Question: I'm developing an Android app with <URL> and
I have followed this <URL> to add them to my project.
This is my code:
'''
import com.jeremyfeinstein.slidingmenu.lib.SlidingMenu;
import com.jeremyfeinstein.slidingmenu.lib.app.SlidingFragmentActivity;
import android.os.Bundle;
import android.content.Context;
import android.content.Intent;
import android.content.SharedPreferences;
import android.view.View;
public class MainActivity extends SlidingFragmentActivity
{
/**
* Used as TAG on Log messages.
*/
public static final String TAG = "MainActivity";
private SlidingMenu menu;
@Override
public void onCreate(Bundle savedInstanceState)
{
super.onCreate(savedInstanceState);
setContentView(R.layout.activity_main);
// Generate keys to encrypt and decrypt user password.
generateCryptoKeys();
setBehindContentView(R.layout.menu);
setSlidingActionBarEnabled(false);
menu = new SlidingMenu(this);
menu.setTouchModeAbove(SlidingMenu.TOUCHMODE_FULLSCREEN);
menu.setShadowWidthRes(R.dimen.shadow_width);
menu.setShadowDrawable(R.drawable.shadow);
menu.setBehindOffsetRes(R.dimen.slidingmenu_offset);
menu.setFadeDegree(0.35f);
menu.attachToActivity(this, SlidingMenu.SLIDING_CONTENT);
getSupportActionBar().setDisplayShowCustomEnabled(true);
getSupportActionBar().setDisplayHomeAsUpEnabled(true);
}
}
'''
'''
public class MenuFragment extends ListFragment {
public View onCreateView(LayoutInflater inflater, ViewGroup container, Bundle savedInstanceState) {
return inflater.inflate(R.layout.menu_list, null);
}
public void onActivityCreated(Bundle savedInstanceState) {
super.onActivityCreated(savedInstanceState);
SampleAdapter adapter = new SampleAdapter(getActivity());
for (int i = 0; i < 20; i++) {
adapter.add(new SampleItem("Sample List", android.R.drawable.ic_menu_search));
}
setListAdapter(adapter);
}
private class SampleItem {
public String tag;
public int iconRes;
public SampleItem(String tag, int iconRes) {
this.tag = tag;
this.iconRes = iconRes;
}
}
public class SampleAdapter extends ArrayAdapter<SampleItem> {
public SampleAdapter(Context context) {
super(context, 0);
}
public View getView(int position, View convertView, ViewGroup parent) {
if (convertView == null) {
convertView = LayoutInflater.from(getContext()).inflate(R.layout.menu_row, null);
}
ImageView icon = (ImageView) convertView.findViewById(R.id.row_icon);
icon.setImageResource(getItem(position).iconRes);
TextView title = (TextView) convertView.findViewById(R.id.row_title);
title.setText(getItem(position).tag);
return convertView;
}
}
}
'''
I have a couple of questions:
See the following image:

To integrate Action Bar Sherlock with Sliding menu I have done this:
'''
Go into the SlidingActivities that you plan on using make them extend Sherlock___Activity instead of ___Activity.
'''
And, when I to do this:
'''
@Override
public boolean onOptionsItemSelected(MenuItem item) {
switch (item.getItemId()) {
case android.R.id.home:
toggle();
return true;
}
return super.onOptionsItemSelected(item);
}
'''
I get this error:
'Cannot override the final method from SherlockFragmentActivity'.
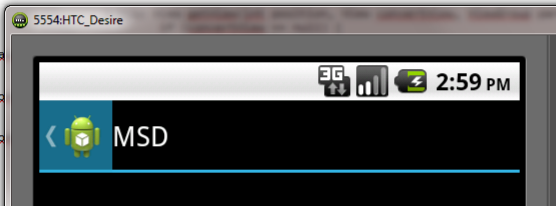
Answer: >
1. Do I have to use fragments?
Yes, the library is built for it. In addtion, no two Activity can be in the foreground at the same time.
> 2 . Why I can't open the menu when I click on home button?
This is because that button isn't intend to open the sliding menu.
'''
getSupportActionBar().setDisplayHomeAsUpEnabled(true);
'''
will enable the app icon as a back button. This goes back from the stack. See also <URL> . Your slindermenu is a fragment thats is put on the side of your Activity, hence they exsit at the same moment, hence not in its not related to any navigation.
To open the menu, you need to call :
'''
SlidingMenu sm = getSlidingMenu();
sm.toggle();//or .open();
'''
if you want to override 'onOptionsItemSelected' , you need:
'''
extends SlidingFragmentActivity
'''
Modify the sliding menu library. Have ALL the Fragments extend from the sherlock library related fragments. (btw this is written in the <URL>.